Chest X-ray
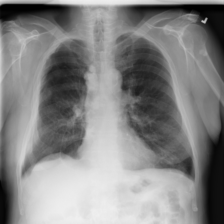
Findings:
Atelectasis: negative
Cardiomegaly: negative
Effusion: negative
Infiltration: negative
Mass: negative
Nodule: negative
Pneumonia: negative
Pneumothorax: negative
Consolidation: negative
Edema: negative
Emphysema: negative
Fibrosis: negative
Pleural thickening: positive
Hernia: negative